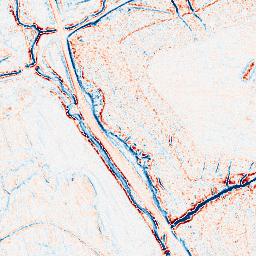
Category: edge_preserving
Decomposition family: anisotropic_diffusion
Decomposition parameters: iterations: 10
kappa: 50
gamma: 0.1
Upsampling method: sinc_blackman
Upsampling parameters: scale: 2
kernel_size: 8
Upsampling scale: 2